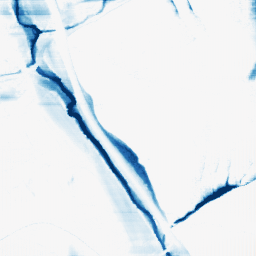
Category: morphological
Decomposition family: morphological_rect
Decomposition parameters: operation: closing
width: 50
height: 3
Upsampling method: fft_zeropad
Upsampling parameters: scale: 4
Upsampling scale: 4